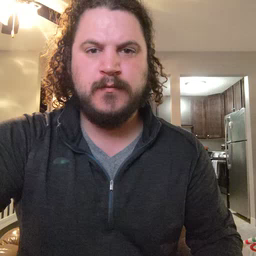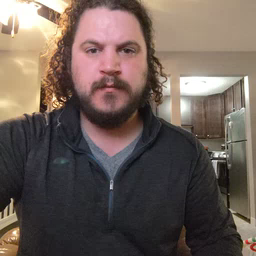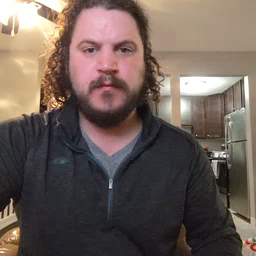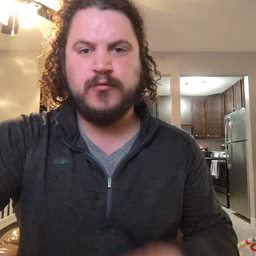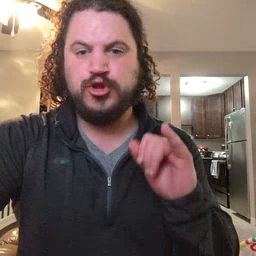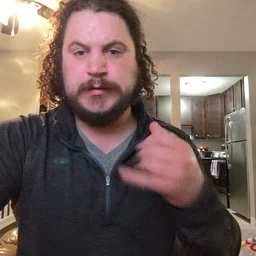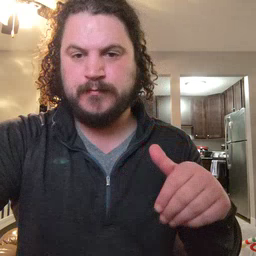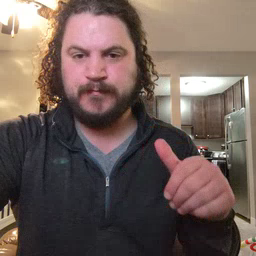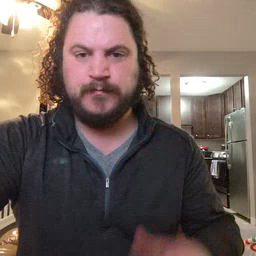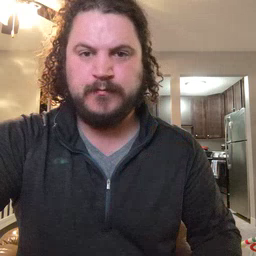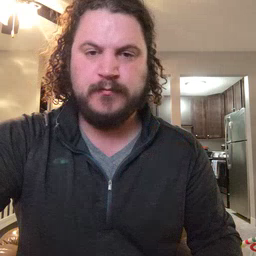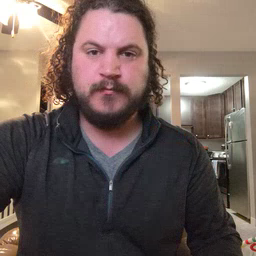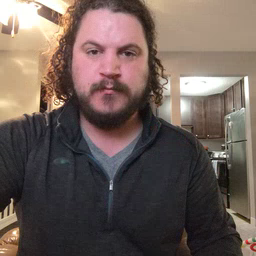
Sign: jeans